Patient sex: F
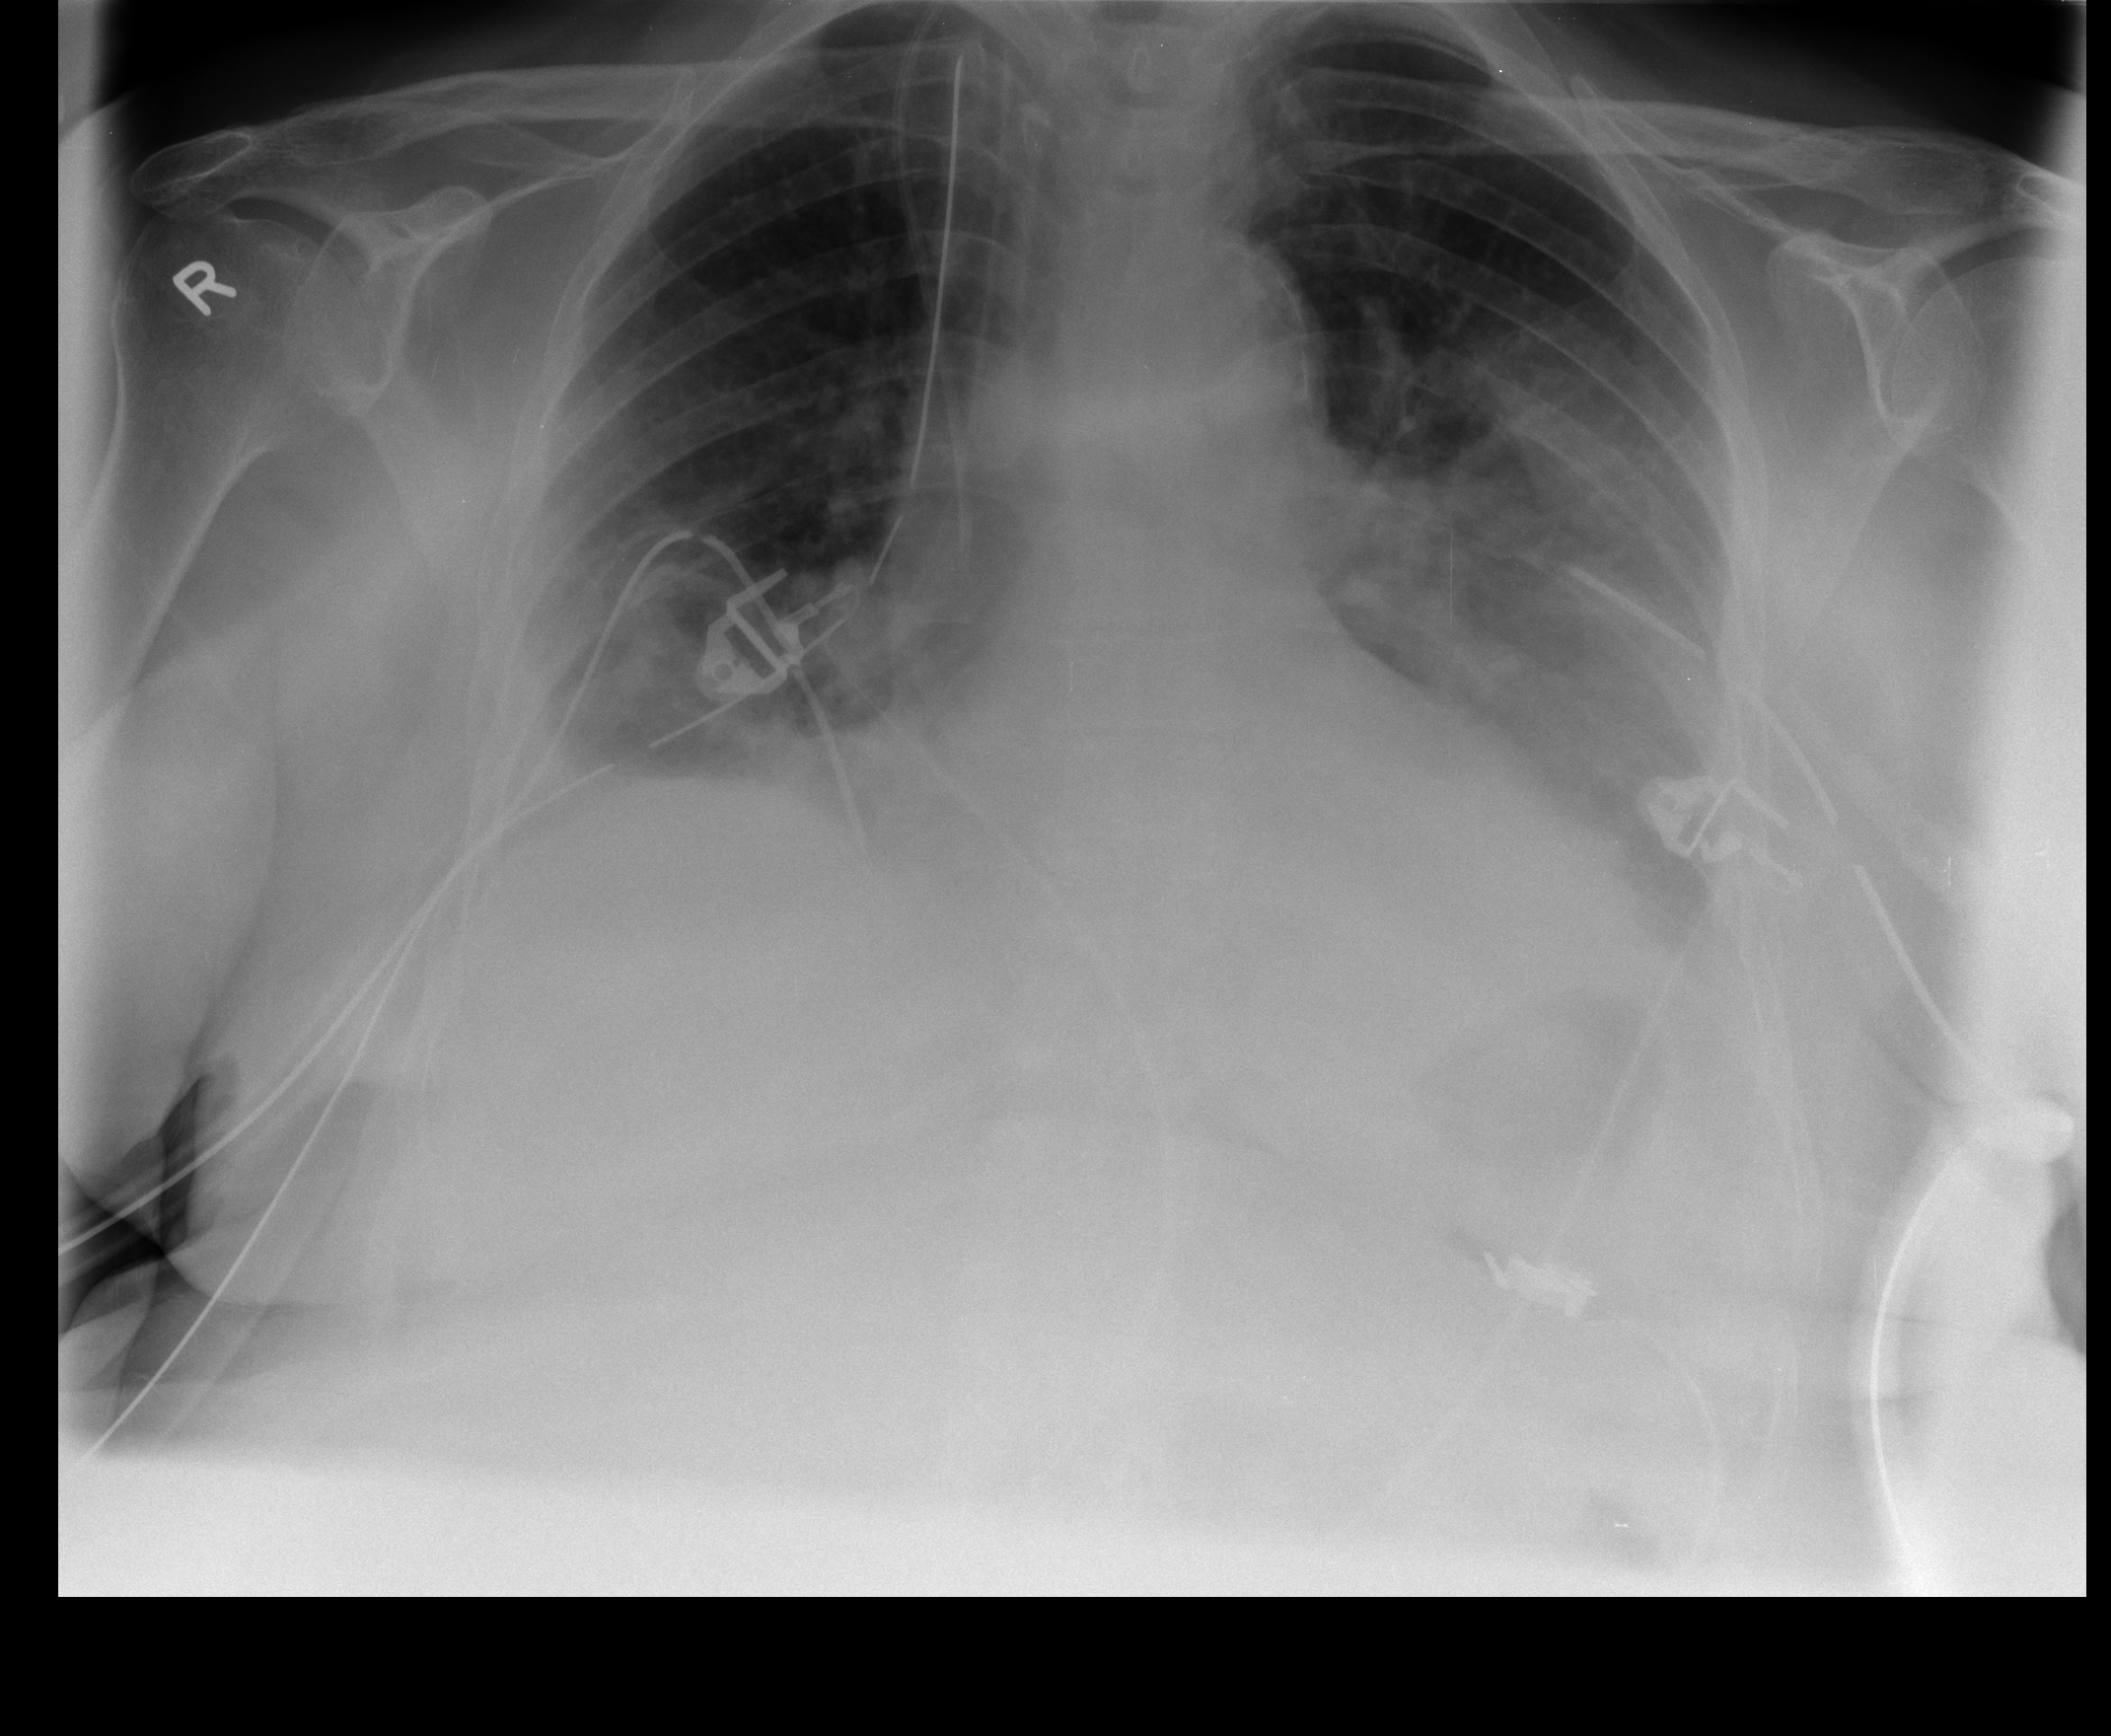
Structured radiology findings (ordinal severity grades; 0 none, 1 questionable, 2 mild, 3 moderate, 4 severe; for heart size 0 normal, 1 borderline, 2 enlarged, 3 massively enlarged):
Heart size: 2
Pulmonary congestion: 2
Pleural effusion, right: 2
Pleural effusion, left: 3
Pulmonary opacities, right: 1
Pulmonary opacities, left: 1
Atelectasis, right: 2
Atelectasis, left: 2